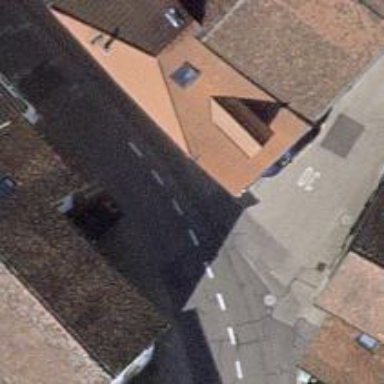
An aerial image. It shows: Restaurant.